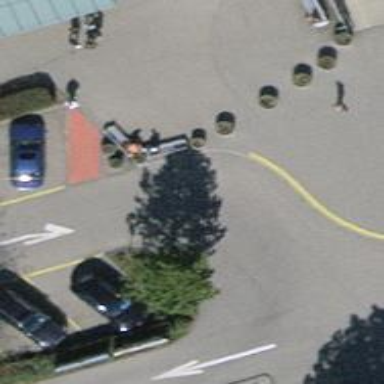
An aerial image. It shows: Uncontrolled zebra crossing.